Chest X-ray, PA view. Patient: 41 years old, sex F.
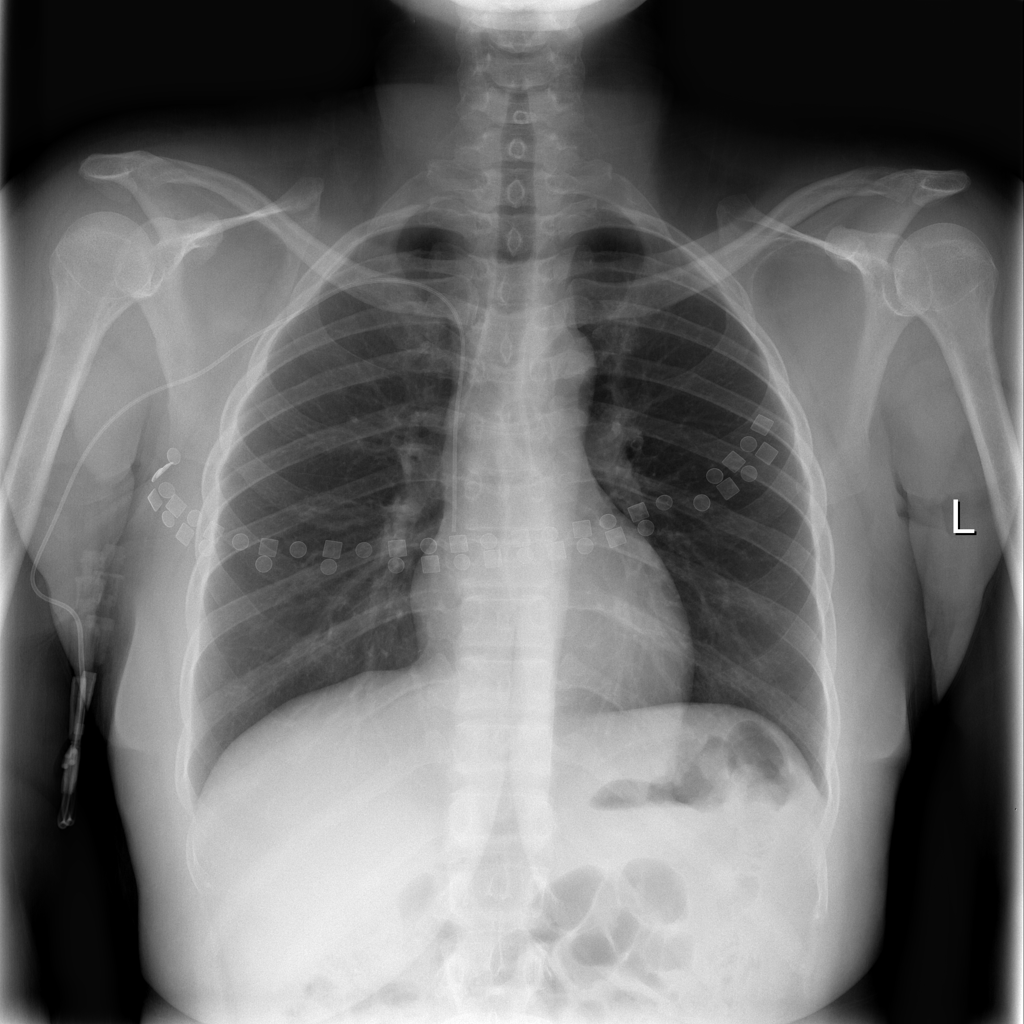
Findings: No Finding